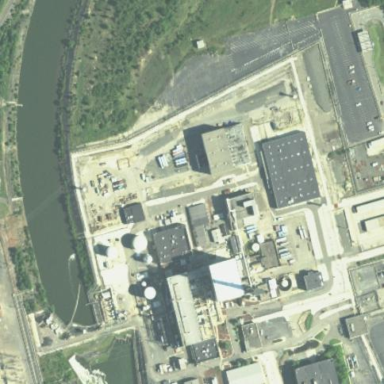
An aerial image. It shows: Industrial area with nuclear plant as the energy source.